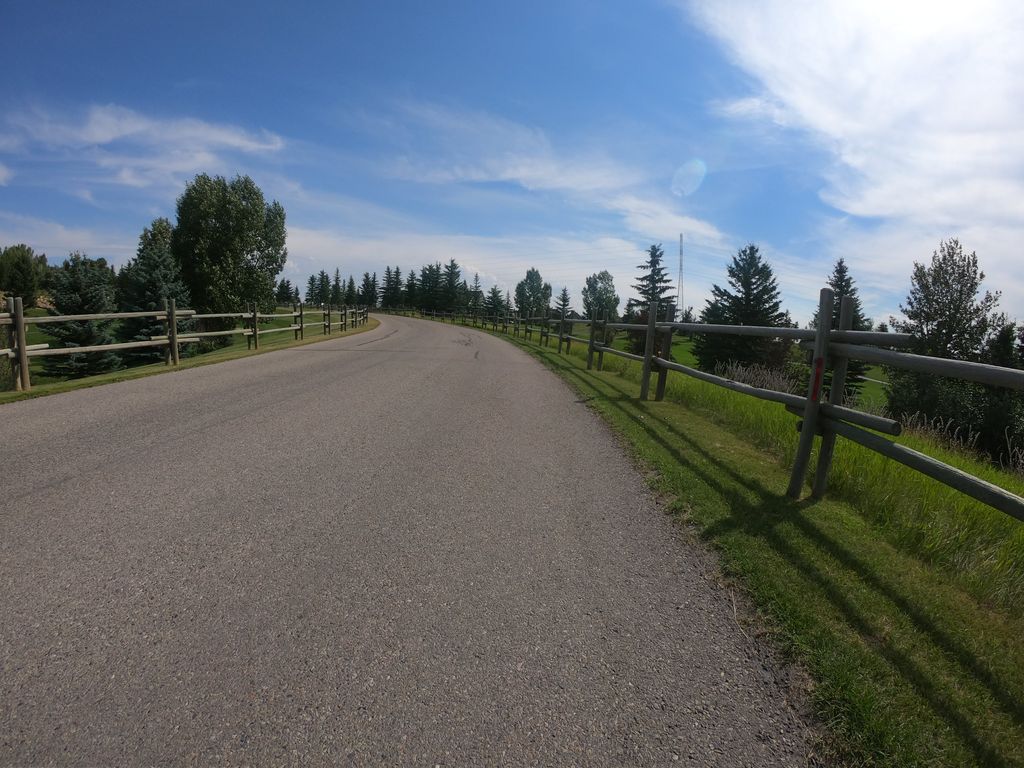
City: calgary